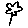
Label: flower